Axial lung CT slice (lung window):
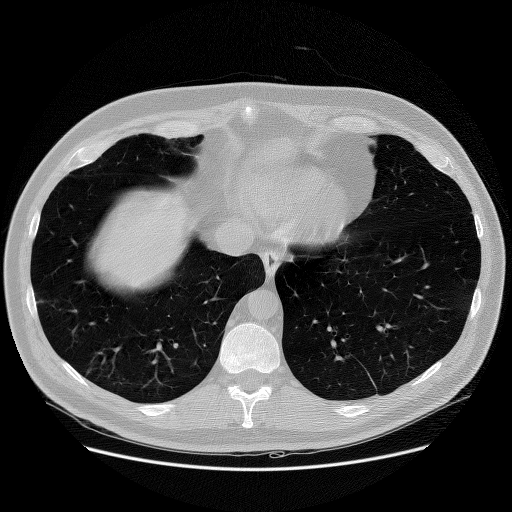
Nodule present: no